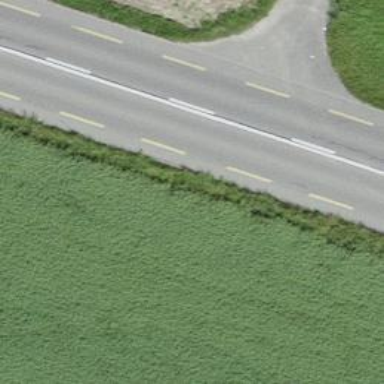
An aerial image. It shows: Secondary road with asphalt surface and designated cycle lane.